Question: I have a settings class in my system, where I store configuration values for important settings. It looks like the code below, but with many more attributes of different types.
Now I need to implement a form with which I can adjust and configure these settings at runtime. Its very cumbersome to implement the fields for each attibute and guarantee that all values are mapped without error.
Now my question: is a vcl component that could automatically create an interface to solve that. Eg. offer a tree-like or listview-like interface with the names of the attributes and fields to edit the values (like the property pane in the IDE, with printer settings, see screenshot below). That would be a great thing. No?
How do you deal with configuration forms like that?
Thanks for your input!
'''
TGoldmannSettings = class
private
FInitialSymbolSize : Integer;
FPenWidth : Single;
FCanvasColor : TColor;
FShowLiveCoordinates : Boolean;
FFont1 : TFont;
FMsmPointSymbol : TAvailableSymbols; // own type
...
public
constructor Create;
destructor Destroy; override;
property SymbolSize : Integer read FInitialSymbolSize write FInitialSymbolSize;
property Font1: TFont read FFont1 write FFont1;
...
published
property PenWidth: Single read FPenWidth write FPenWidth;
property CanvasColor: TColor read FCanvasColor write FCanvasColor;
property ShowLiveCoordinates: Boolean read FShowLiveCoordinates write FShowLiveCoordinates;
...
end;
'''
You sometimes find something I mean in printer setting dialogs:

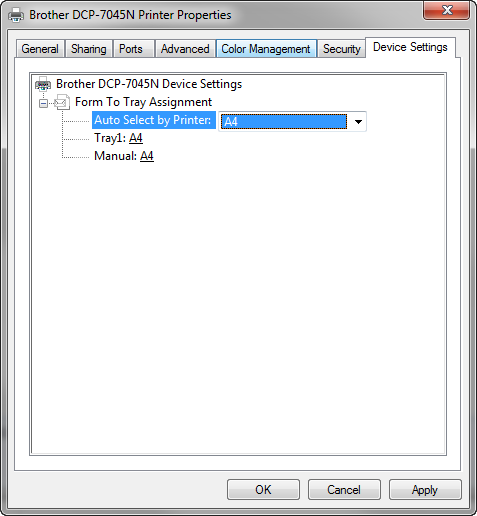
Answer: The TJVInspector component from the Delphi Jedi JVCL project creates a property editor very similar to what you are looking for. They have an advanced example that works on an INI file.
JVCL Site: <URL>
Nice example: <URL>
The JVCL / JCL package is huge but has a ton of useful components and functionality.